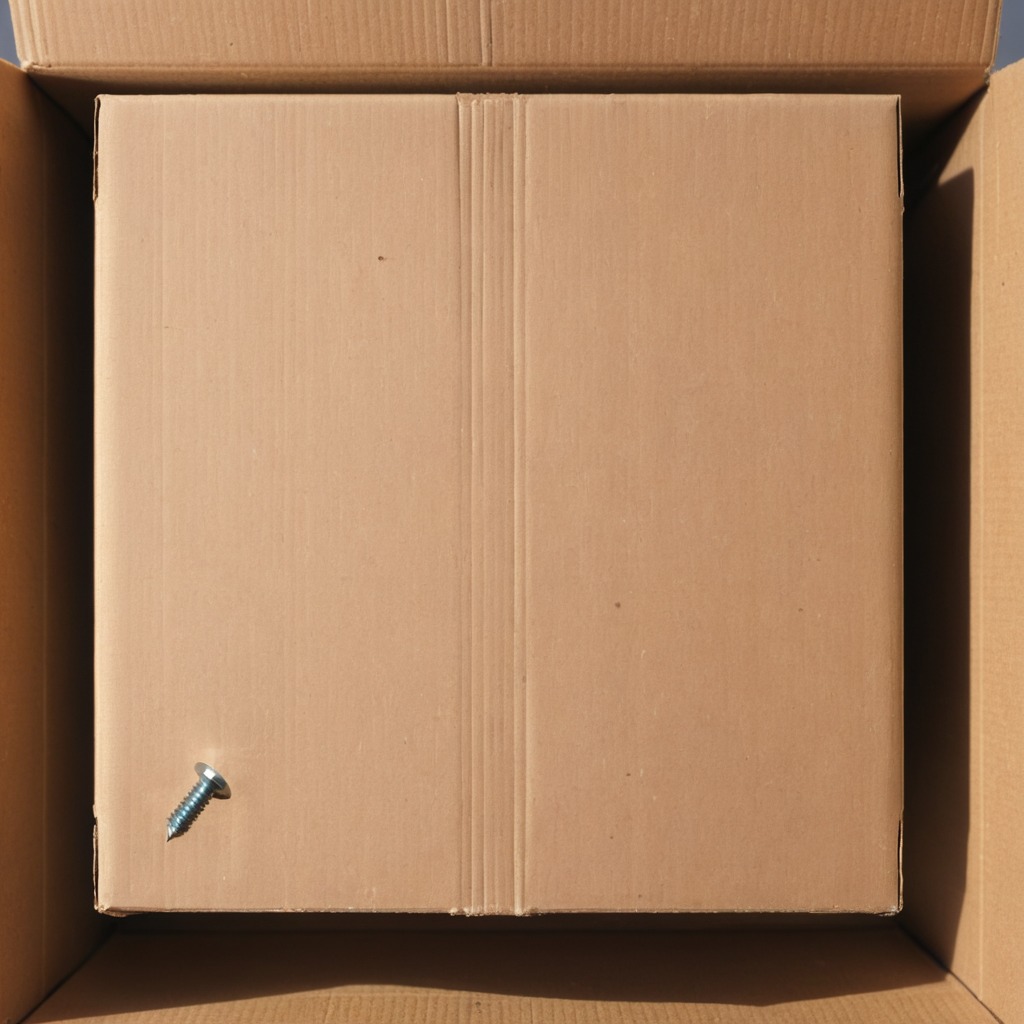
A metal screw lying on a clean dry cardboard box surface in an outdoor workshop during daytime bright natural light soft shadows slightly creased but